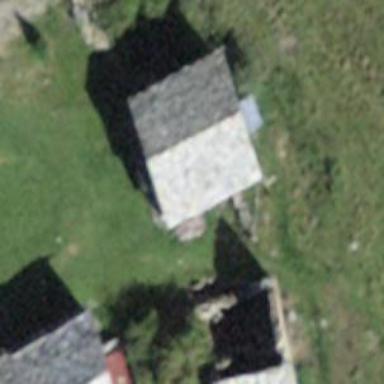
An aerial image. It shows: Hut with gabled roof.